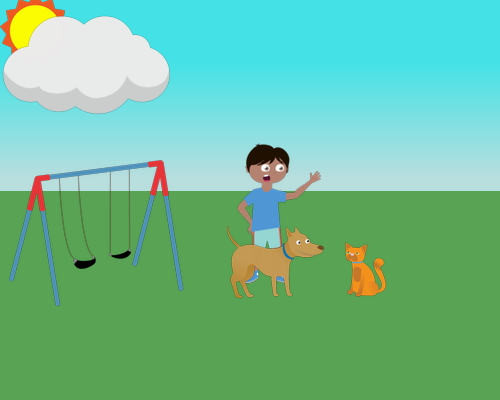
small sun upper left large cloud in front of sun covering 50 % of lower left half sorry lower right half i mean small swing set under large cloud mostly in the grass right posts of swing set are tilted up medium boy with circle mouth and left had up stands in the middle of pic shoulders at horizon boy faces right medium dog facing right is in front of the boy covering most of the boy 's legs a medium cat is about